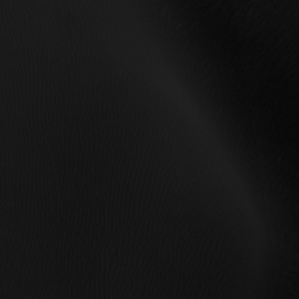
Label: non_frost